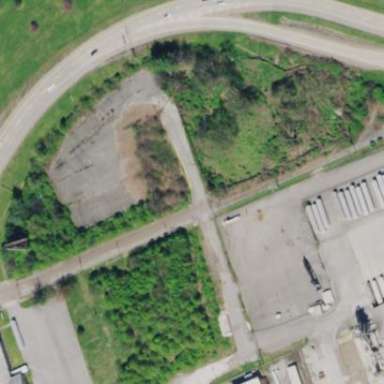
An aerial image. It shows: Brownfield site.